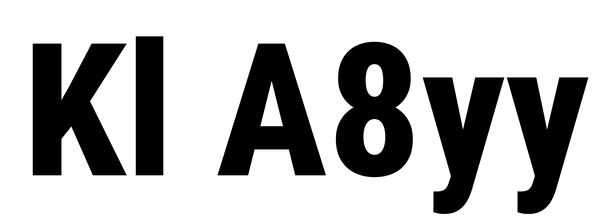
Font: Roboto_Condensed_ExtraBold